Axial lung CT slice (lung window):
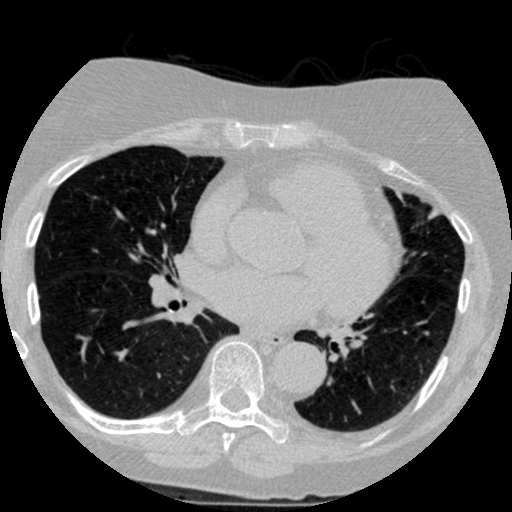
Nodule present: no